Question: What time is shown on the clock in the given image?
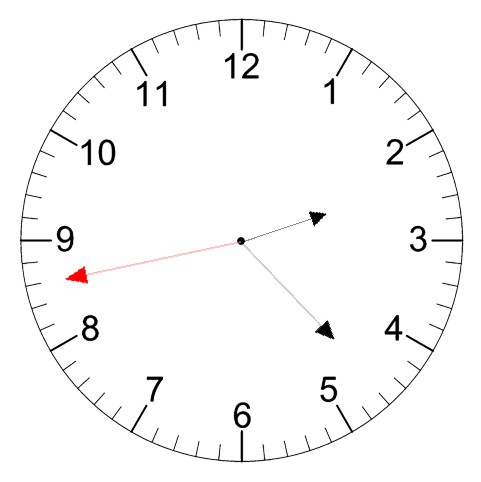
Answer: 02:22:43